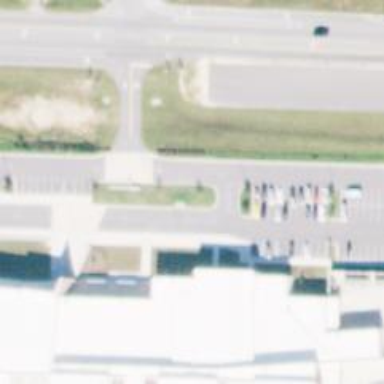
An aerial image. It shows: Parking space.